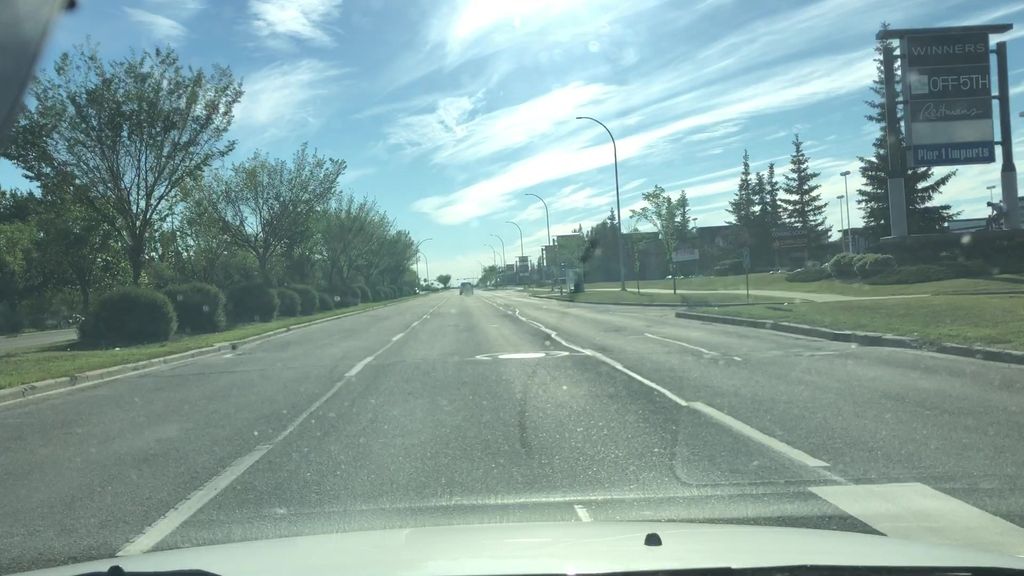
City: edmonton